Question: Is it possible to fix module not installed error in BB10 IDE? Attached is screenshot of error to explain it a bit.
Note: There is a similar question on SO which is kind of asking the same question (still not found correct answer yet) - <URL>

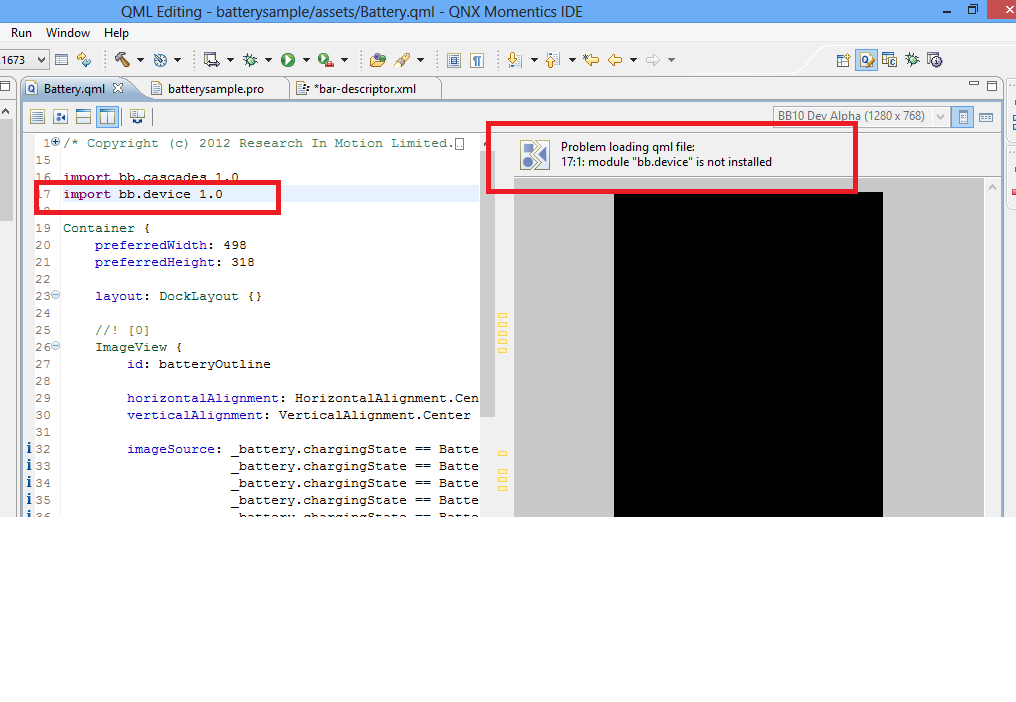
Answer: This is a currently a known issue with the QML preview in the Momentics IDE. It only supports the core cascades components.
I answered a similar question here:
<URL>